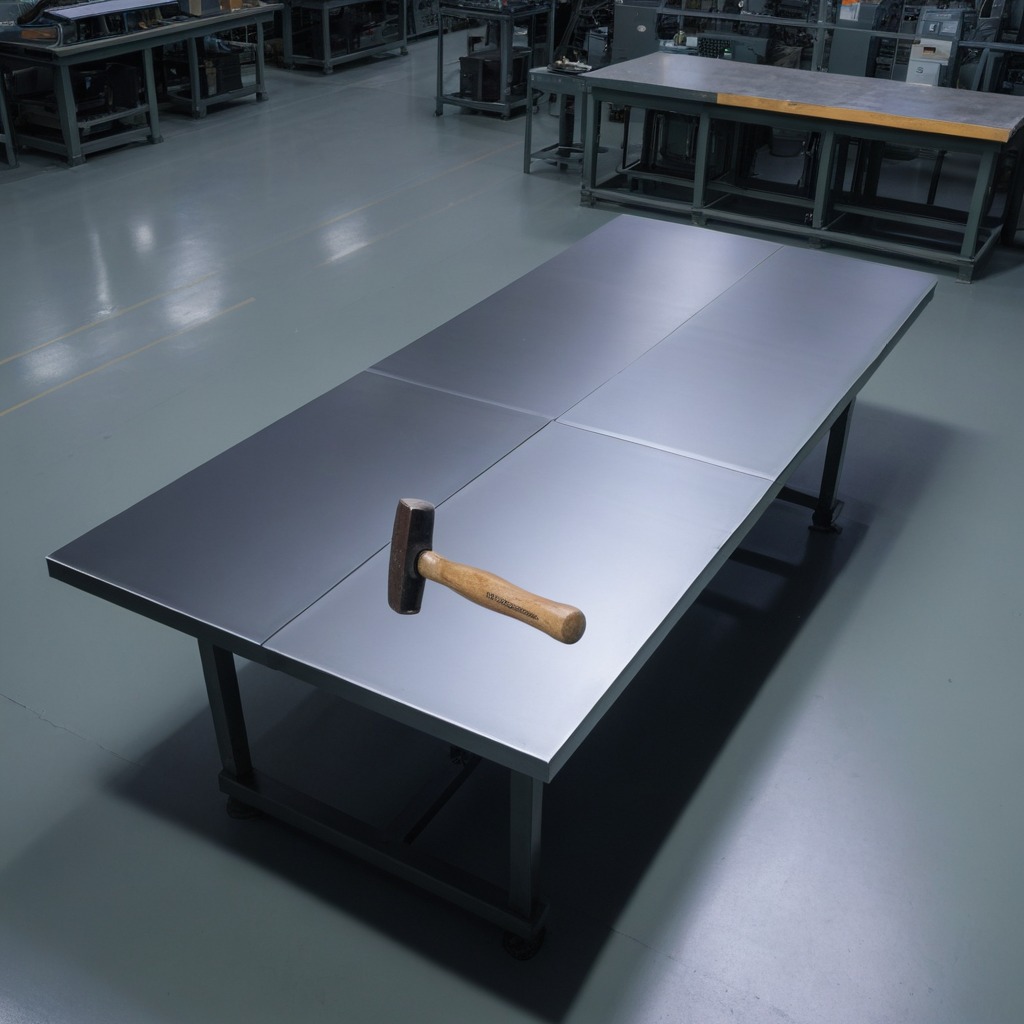
A hammer is lying on the tabletop.